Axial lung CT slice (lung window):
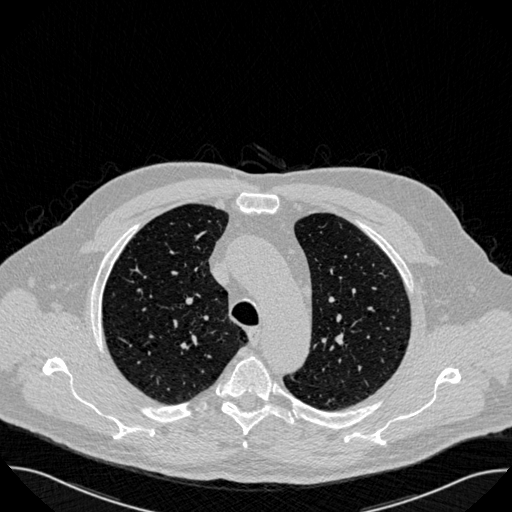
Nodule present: no